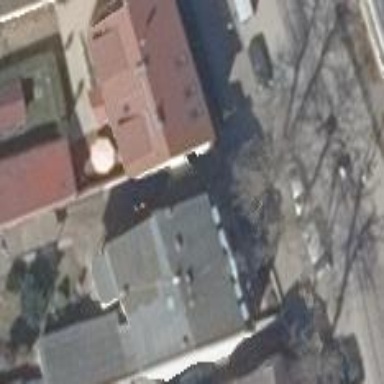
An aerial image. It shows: Gabled roof apartments building.